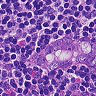
Metastatic tissue present: yes